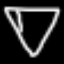
Label: diamond